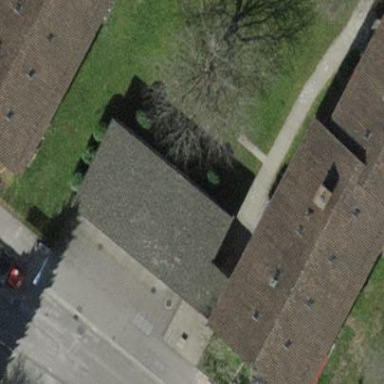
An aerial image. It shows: Group of garages.